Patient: sex M, age 37
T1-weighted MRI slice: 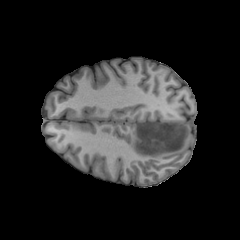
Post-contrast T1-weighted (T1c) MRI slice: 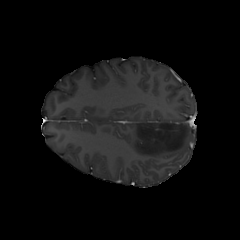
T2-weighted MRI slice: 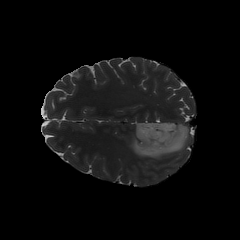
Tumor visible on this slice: yes
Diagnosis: Astrocytoma, IDH-mutant
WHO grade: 2